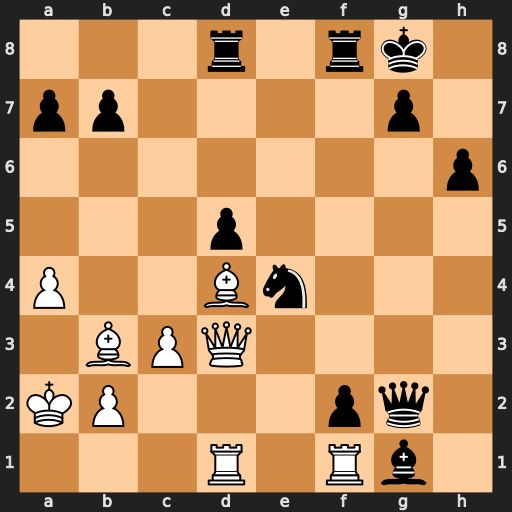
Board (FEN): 3r1rk1/pp4p1/7p/3p4/P2Bn3/1BPQ4/KP3pq1/3R1Rb1
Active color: w
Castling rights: -
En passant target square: -
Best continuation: Rxg1 fxg1=R Rxg1 Qxg1 Bxg1